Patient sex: M
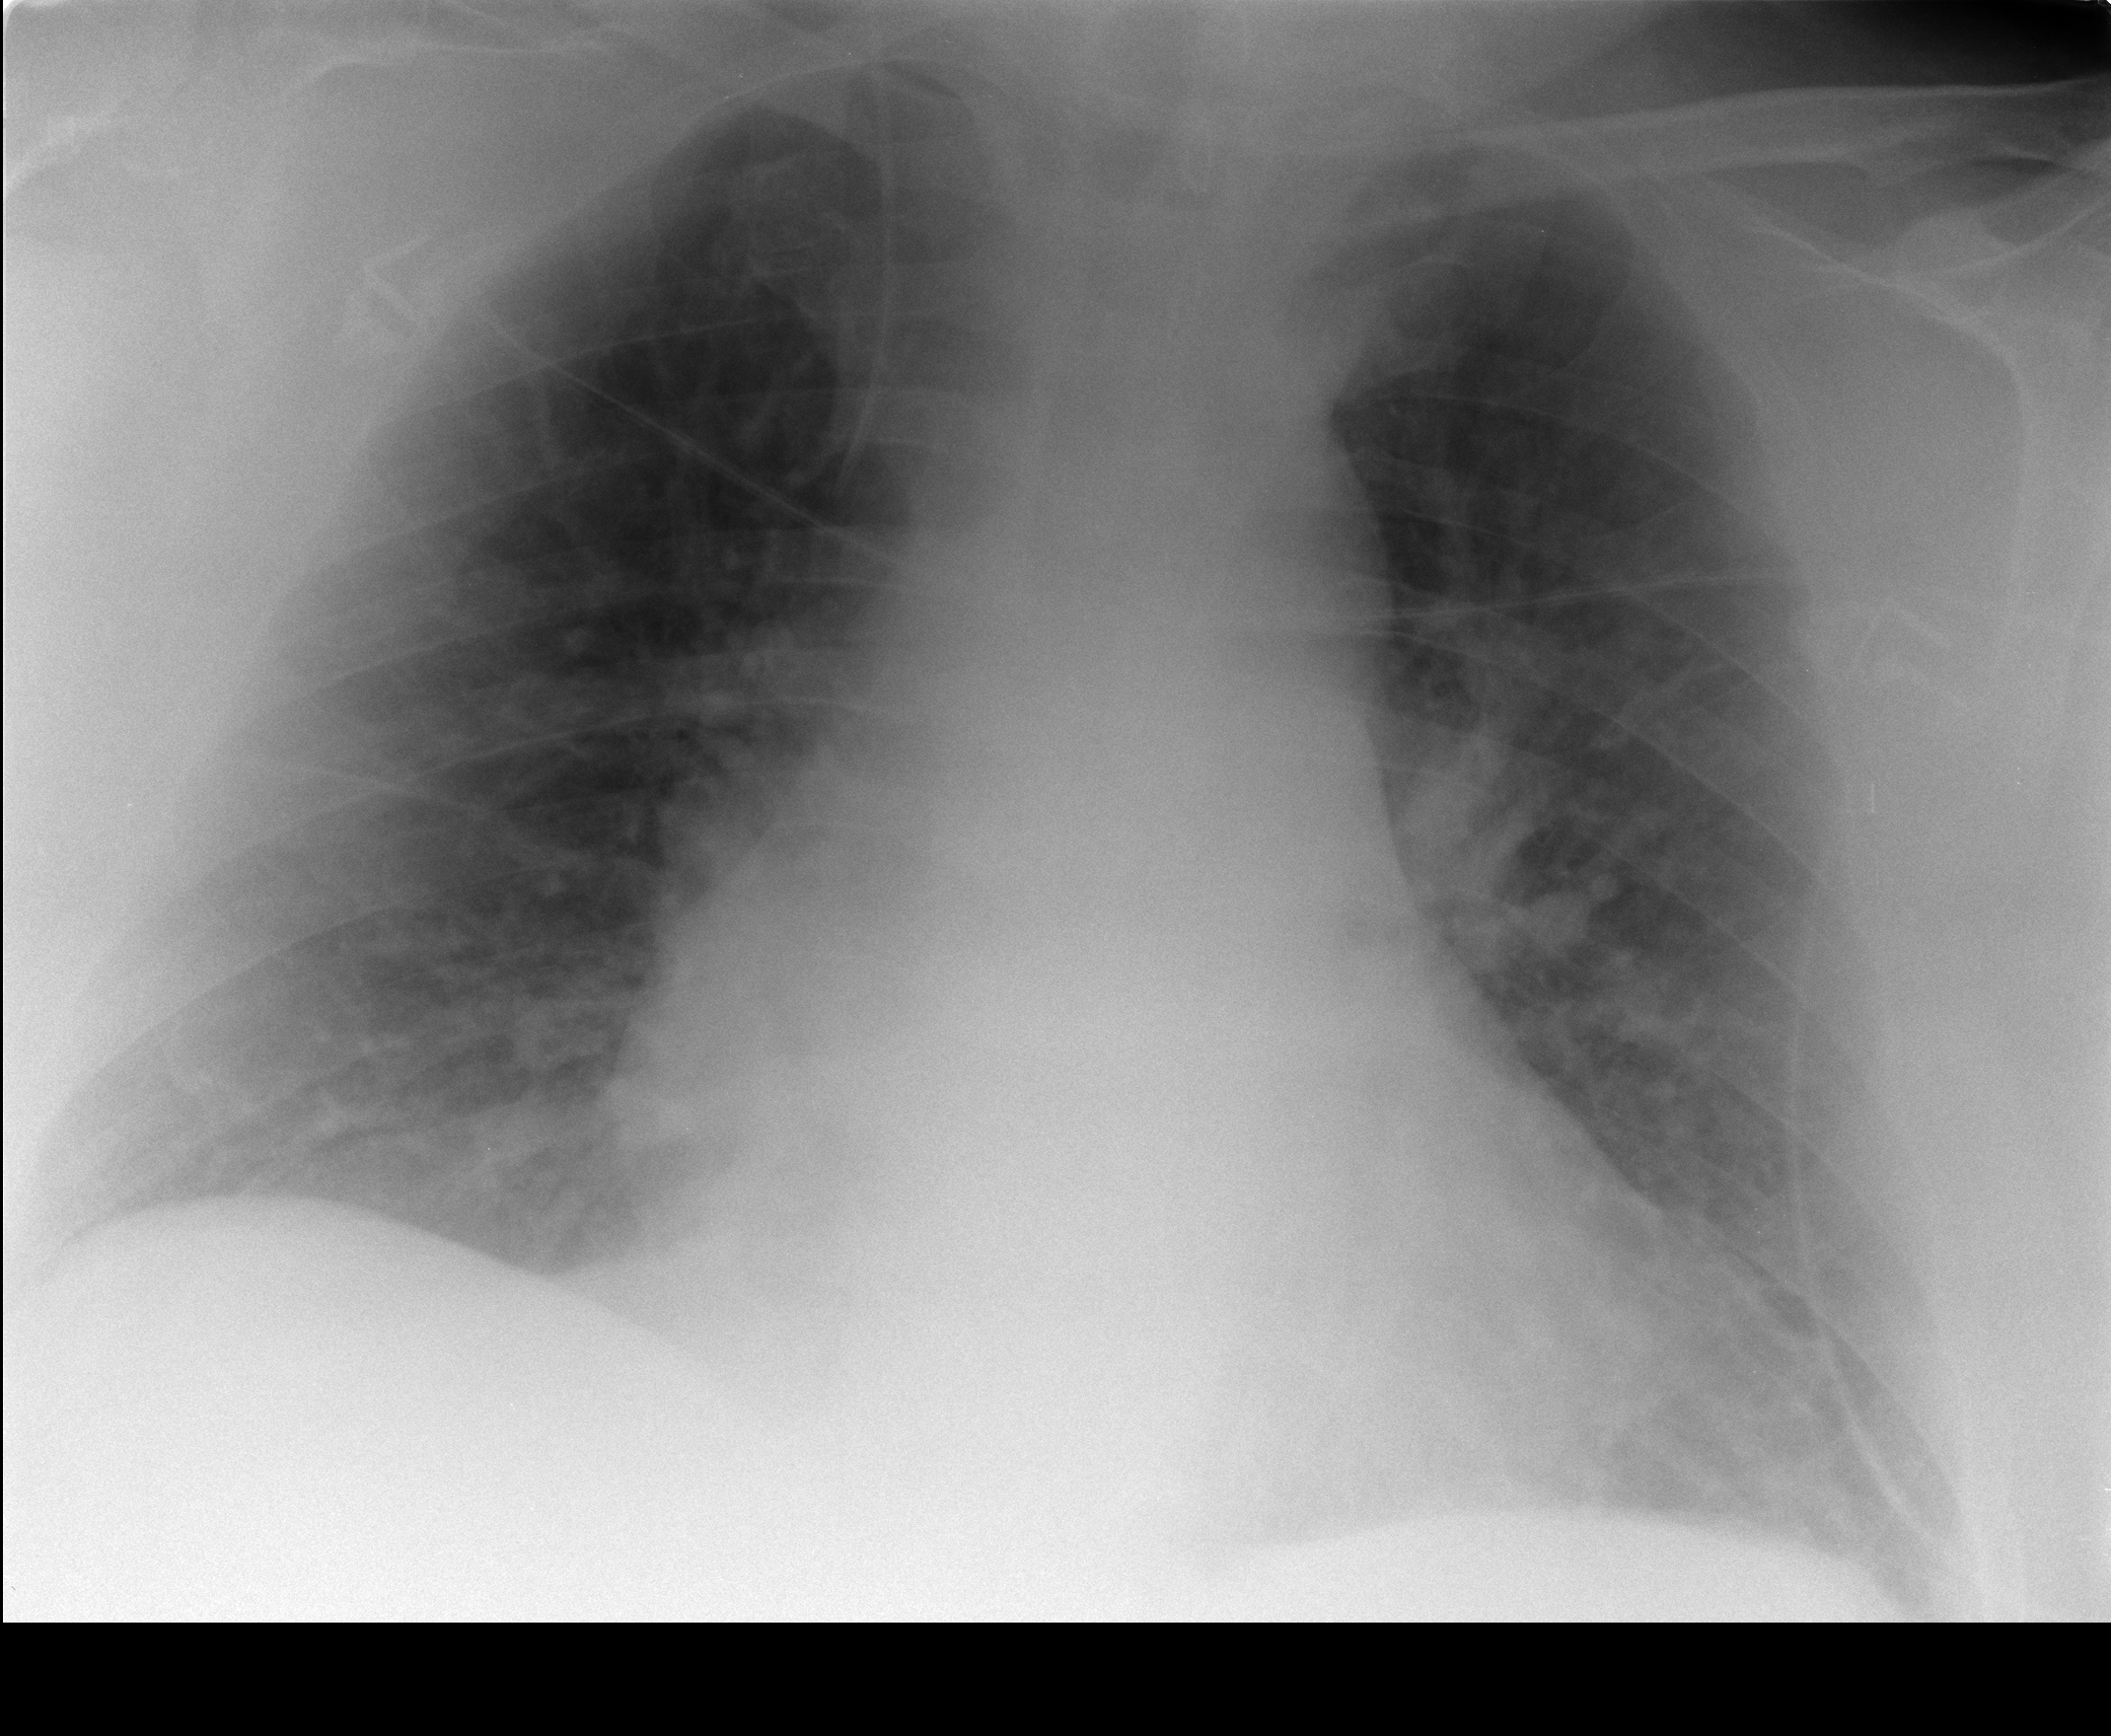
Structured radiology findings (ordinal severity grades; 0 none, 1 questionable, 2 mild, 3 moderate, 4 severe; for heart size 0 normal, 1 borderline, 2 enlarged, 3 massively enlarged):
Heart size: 2
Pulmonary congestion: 2
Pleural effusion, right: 0
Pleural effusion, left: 0
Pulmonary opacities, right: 0
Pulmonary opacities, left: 1
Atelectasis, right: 2
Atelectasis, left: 2